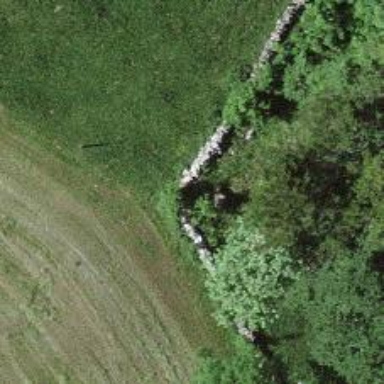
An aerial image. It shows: Wall is shown in the image.